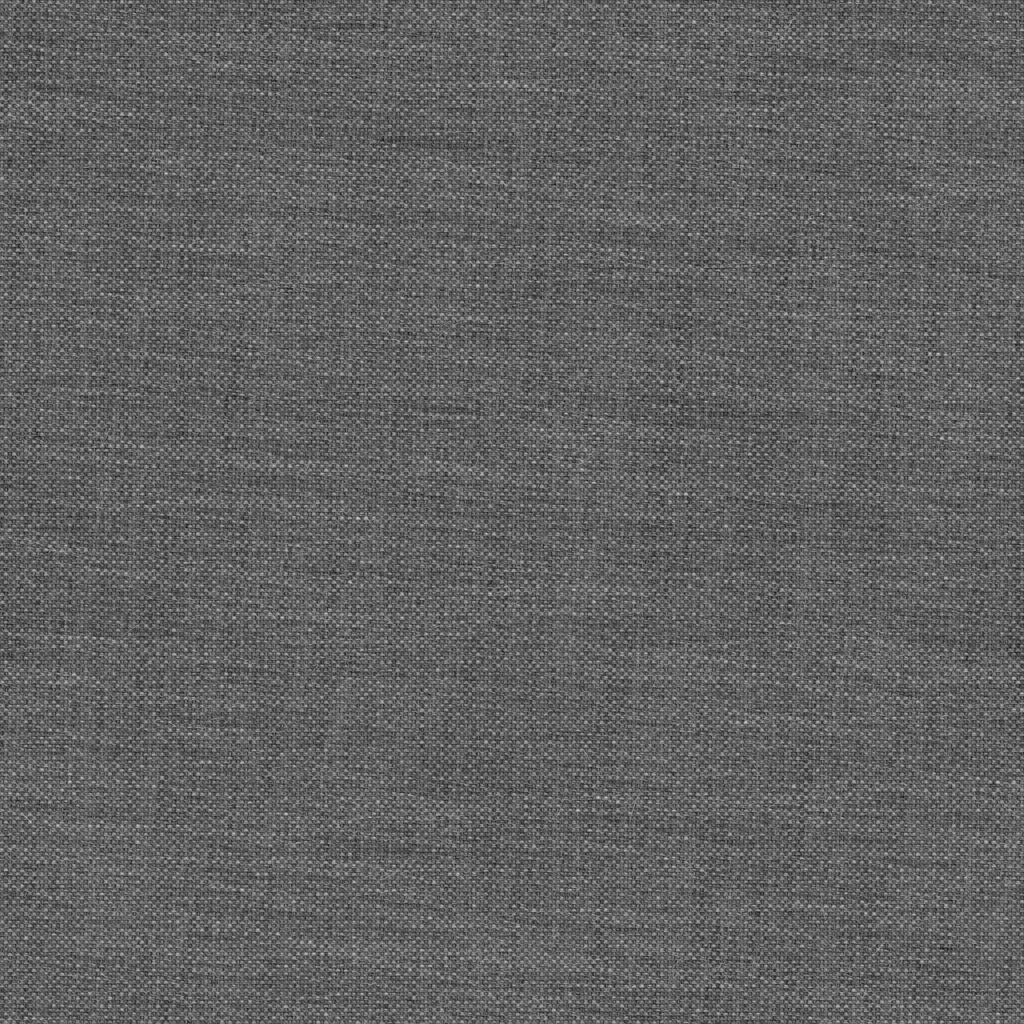
Texture map type: Displacement